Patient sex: M
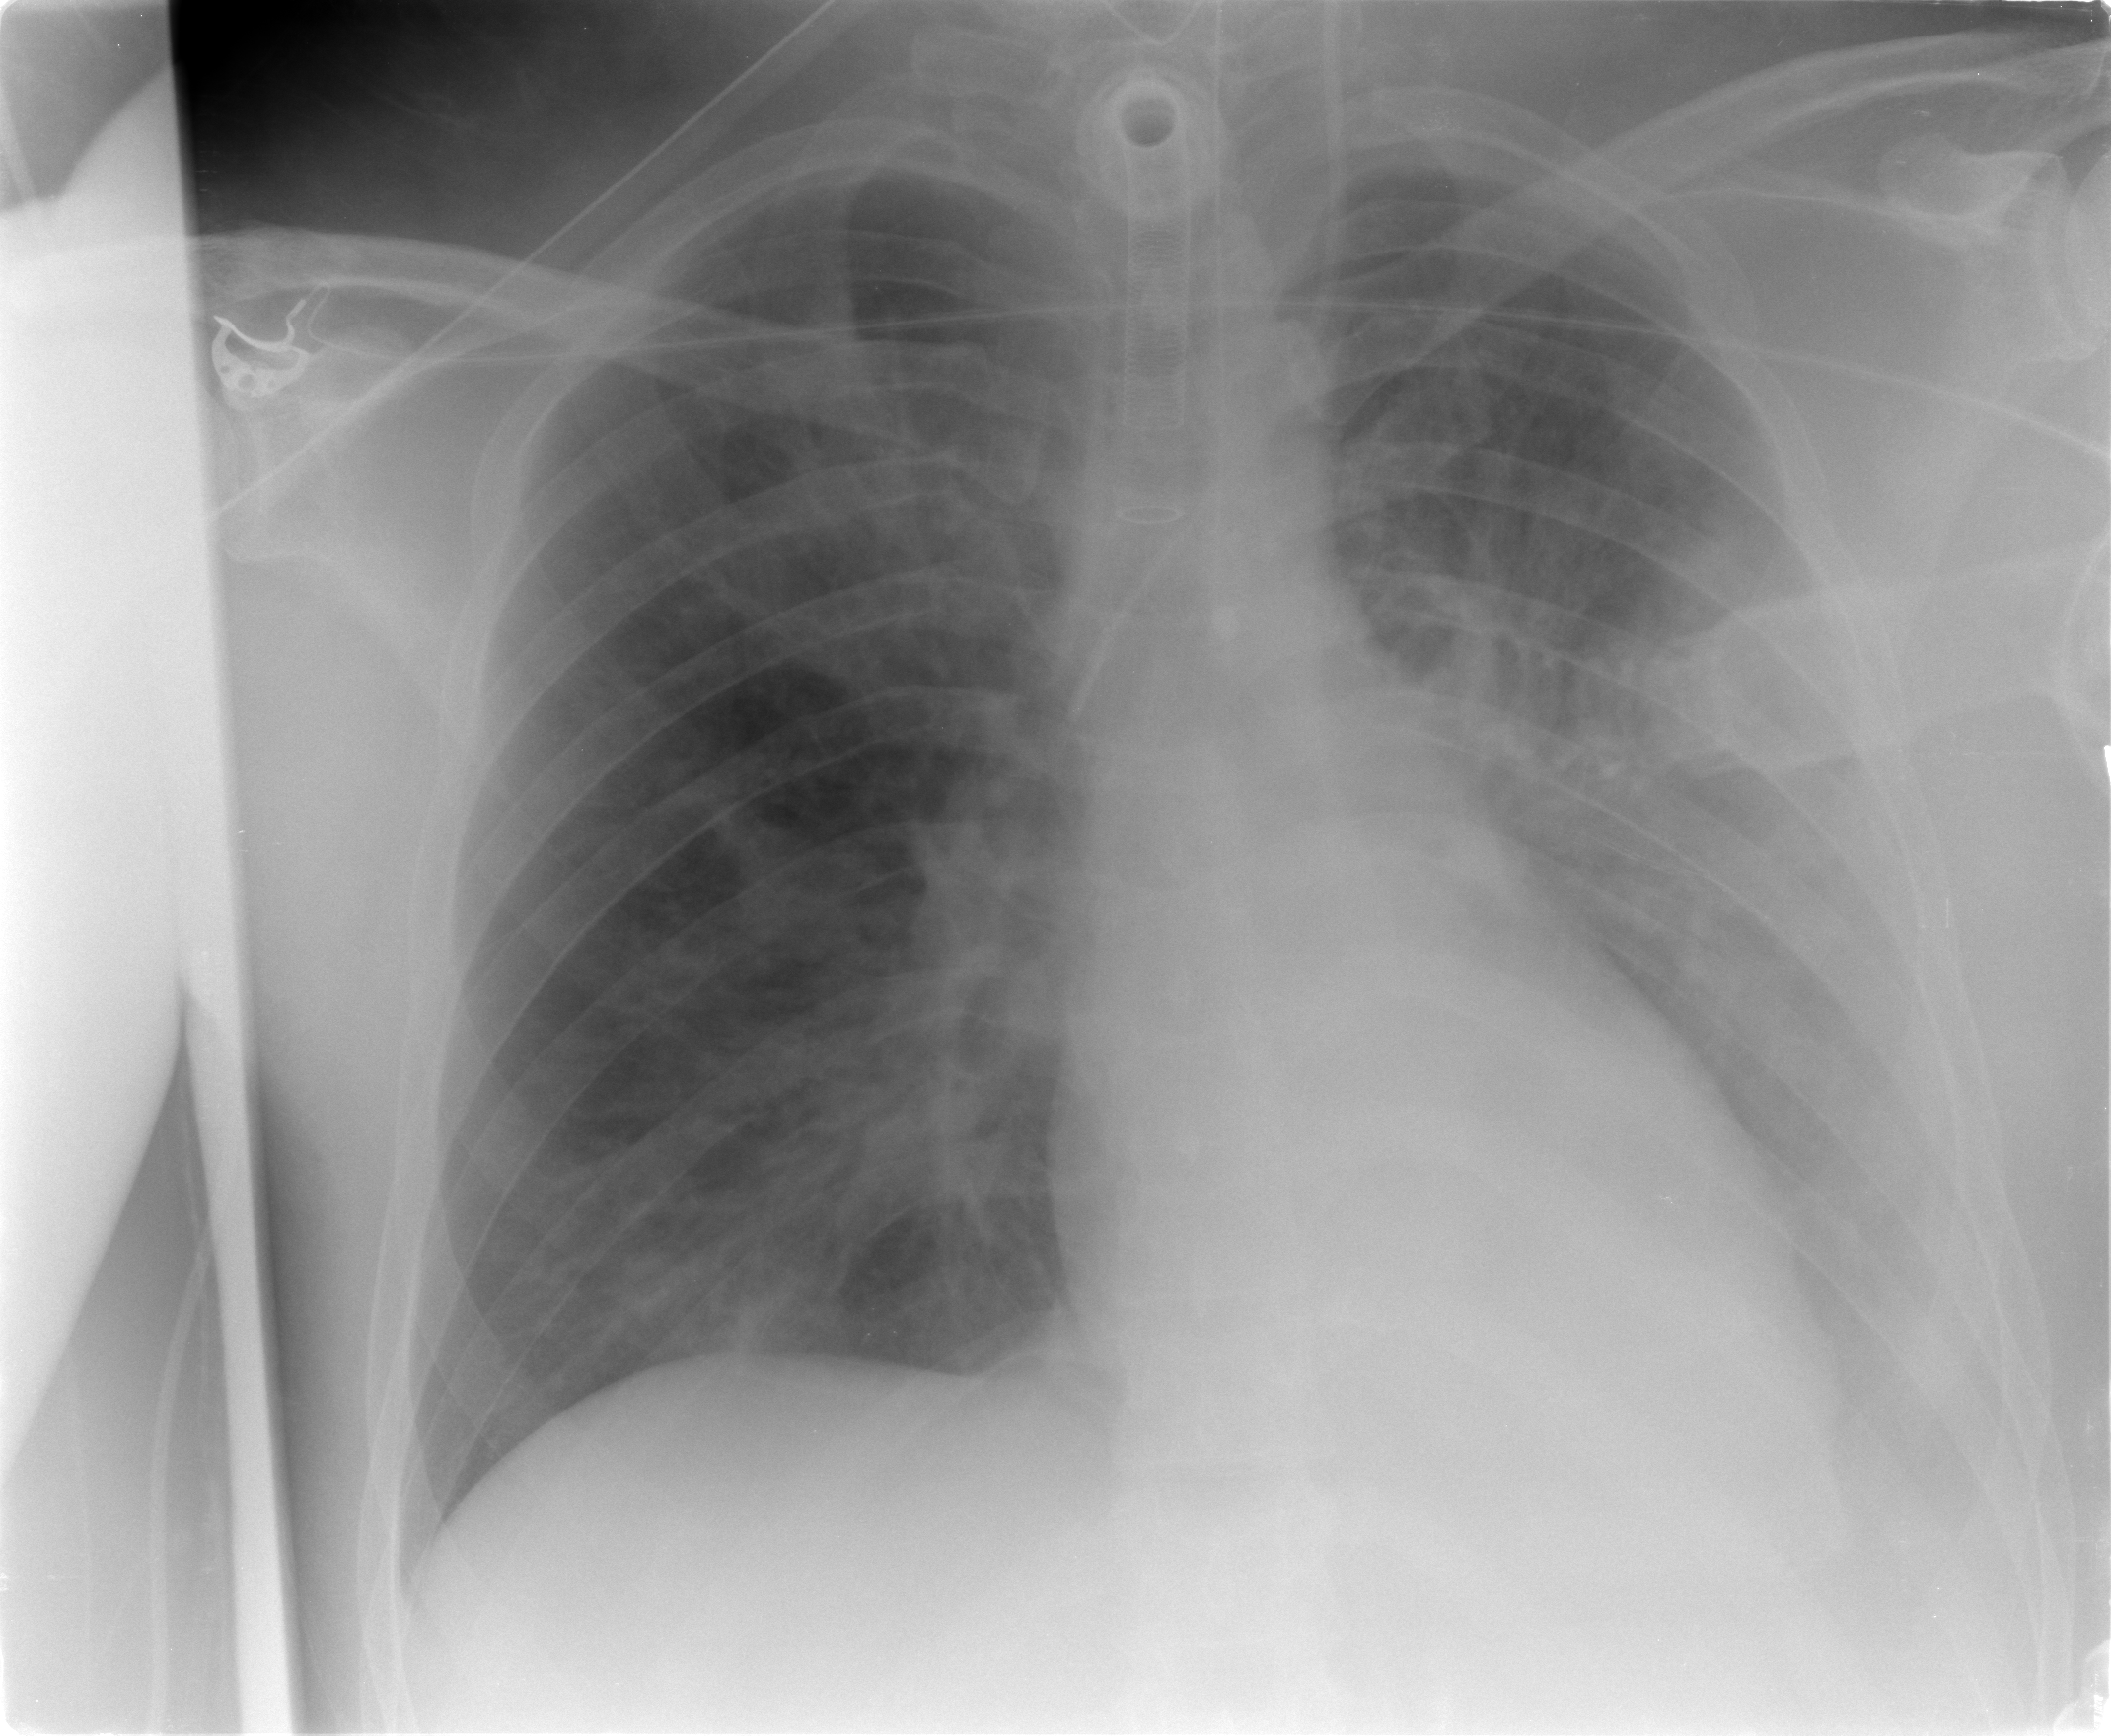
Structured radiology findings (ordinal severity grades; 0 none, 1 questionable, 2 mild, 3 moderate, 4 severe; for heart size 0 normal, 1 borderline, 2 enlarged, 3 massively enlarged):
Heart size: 0
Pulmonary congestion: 0
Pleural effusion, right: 0
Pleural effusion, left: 3
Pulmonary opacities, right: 3
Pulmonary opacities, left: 3
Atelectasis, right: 2
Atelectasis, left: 2